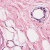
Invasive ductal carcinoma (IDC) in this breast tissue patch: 0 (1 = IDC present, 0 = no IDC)